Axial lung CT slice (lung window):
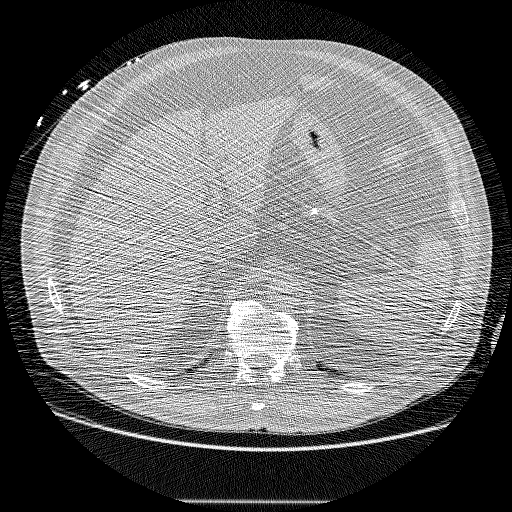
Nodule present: no